Question: I have a very basic backbone (sample) application which just creates and destroys model items. When the model is created the object is persisted with a POST to the web server, but when the model is destroyed there is no DELETE sent to the server? Any idea why this might be?
very basic model:
'''
window.User = Backbone.Model.extend({
urlRoot: 'users'
});
'''
my test code just to create and delete the model:
'''
var model = null;
$(".add").click(function(){
if (model == null) {
model = new window.User;
model.set({name: 'meeee'});
model.save();
}
});
$(".remove").click(function(){
if (model != null) {
model.destroy();
}
});
'''
The JSON response when creating the model seems good too:

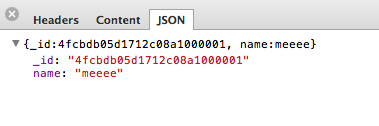
Answer: Backbone doesn't know that _id is the name you are using for your id field, unless you've modified your copy of Backbone.js somehow (please don't). To tell Backbone what the name of your id field is for some particular model, <URL> in your Model definition. Otherwise, it defaults to the regular 'id'.
Without the "identity" field set, Backbone is going to consider that the the model instance "<URL> there wouldn't be any need to destroy it on the server.